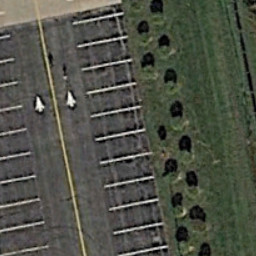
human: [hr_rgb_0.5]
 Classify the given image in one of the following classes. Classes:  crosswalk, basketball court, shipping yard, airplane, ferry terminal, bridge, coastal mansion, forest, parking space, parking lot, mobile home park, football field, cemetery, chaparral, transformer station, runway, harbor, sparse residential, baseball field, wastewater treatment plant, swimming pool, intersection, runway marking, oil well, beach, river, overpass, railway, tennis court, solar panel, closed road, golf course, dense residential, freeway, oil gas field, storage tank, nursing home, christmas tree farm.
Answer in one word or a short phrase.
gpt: parking space